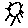
Label: sun